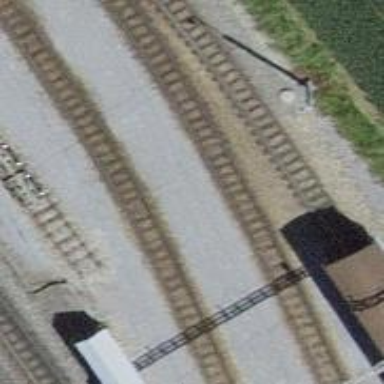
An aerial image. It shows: Narrow-gauge railway yard with electrified contact lines.